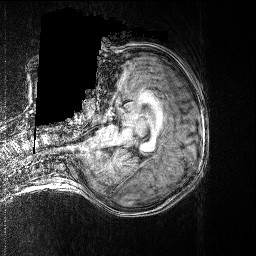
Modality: T1w
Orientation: axial